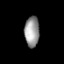
Tissue: prostate
Cell type: Fibroblasts
Senescence score: 0.6973
Nuclear area (px): 439
Mean DAPI intensity: 152.267